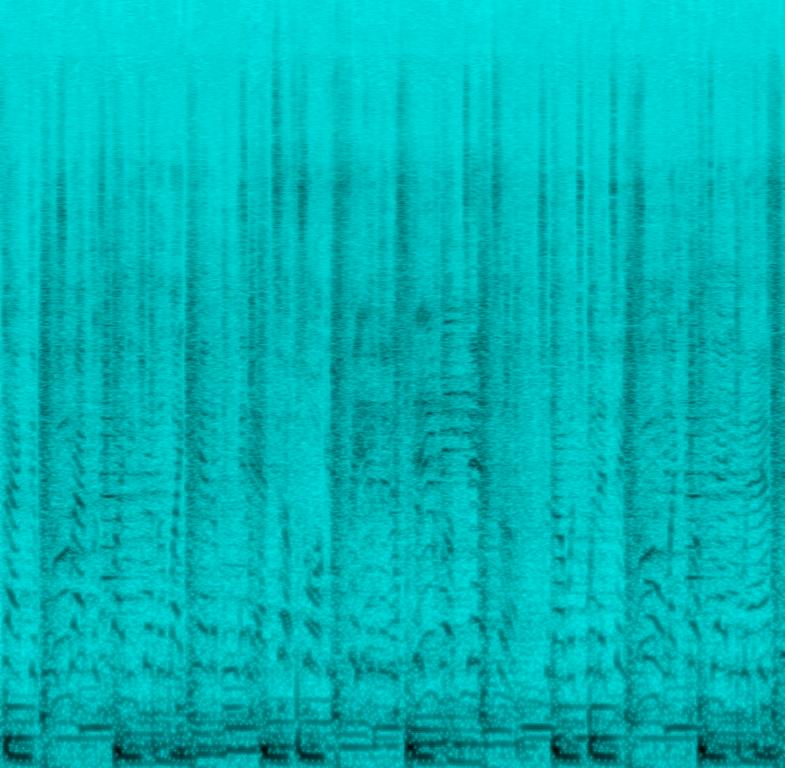
This song contains a thick acoustic drum sample playing a slow hiphop groove with a simple bassline. A female voice sample is singing while a male voice is rapping. his voice sounds doubled. This song may be playing in an urban shop.